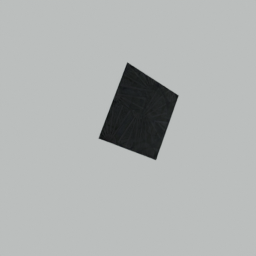
Label: decoration